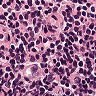
Metastatic tissue present: no